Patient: sex M, age 61
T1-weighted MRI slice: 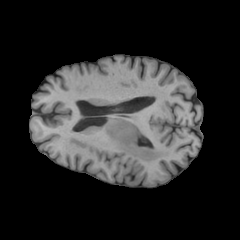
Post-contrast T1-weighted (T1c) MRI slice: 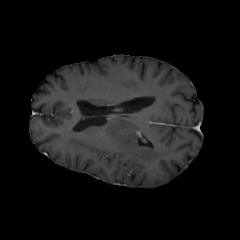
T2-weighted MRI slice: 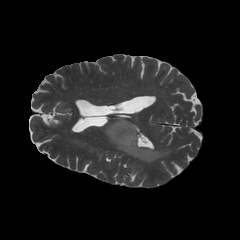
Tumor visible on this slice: yes
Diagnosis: Astrocytoma, IDH-wildtype
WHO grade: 3